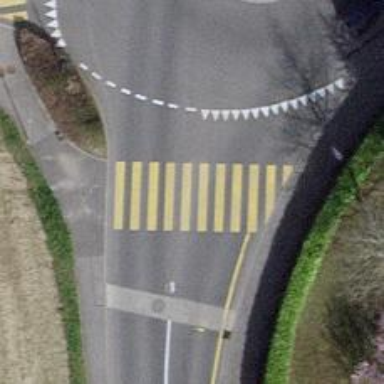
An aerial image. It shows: Zebra crossing for pedestrians.